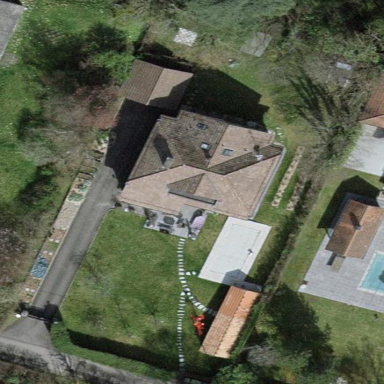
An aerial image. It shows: Garden surrounded by fence.